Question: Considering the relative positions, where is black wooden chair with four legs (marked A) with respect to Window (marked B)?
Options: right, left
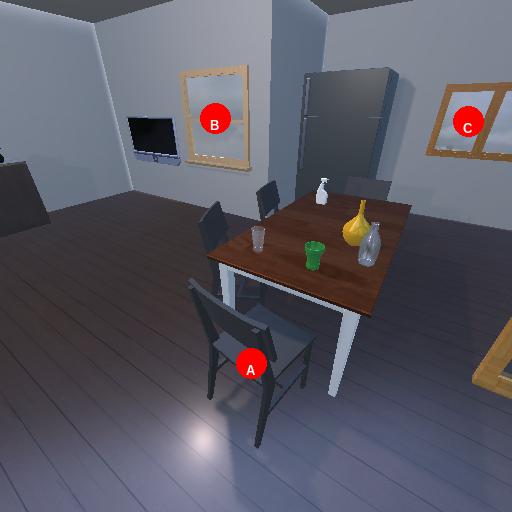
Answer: right